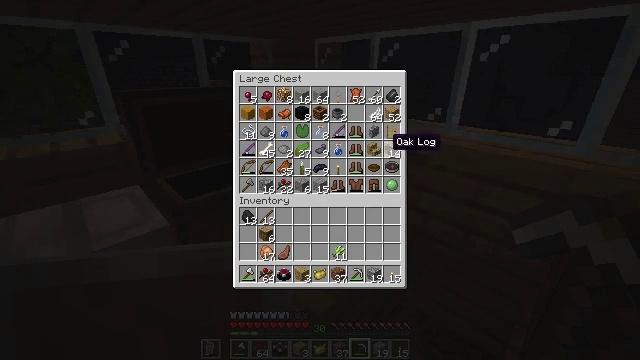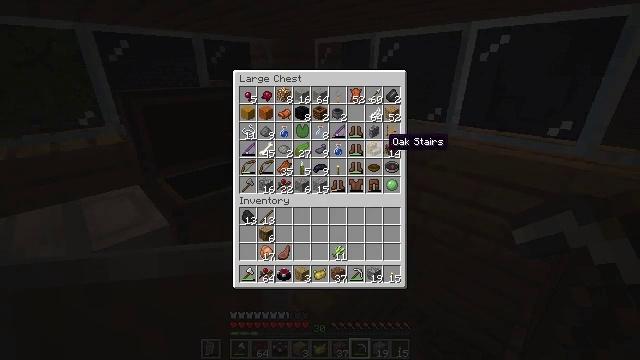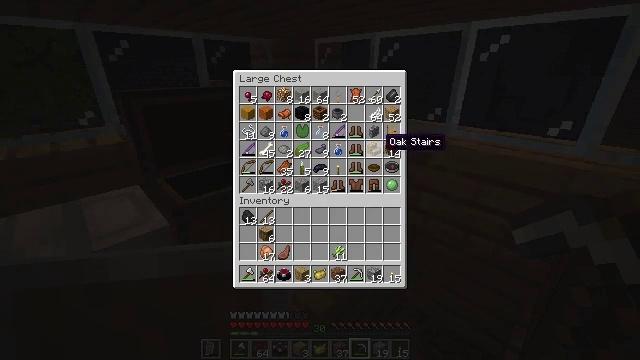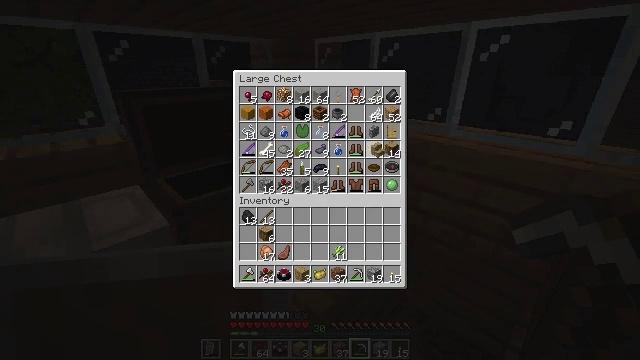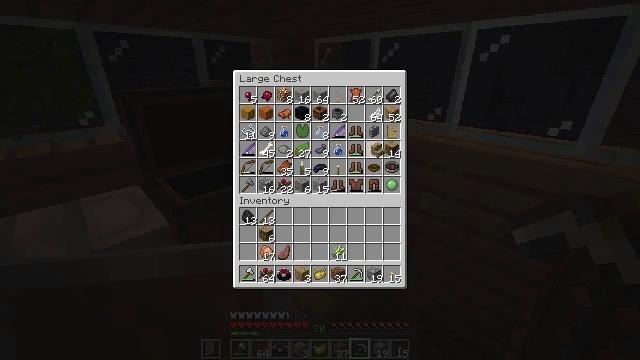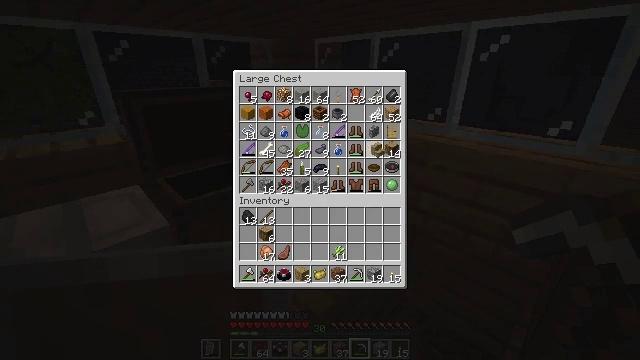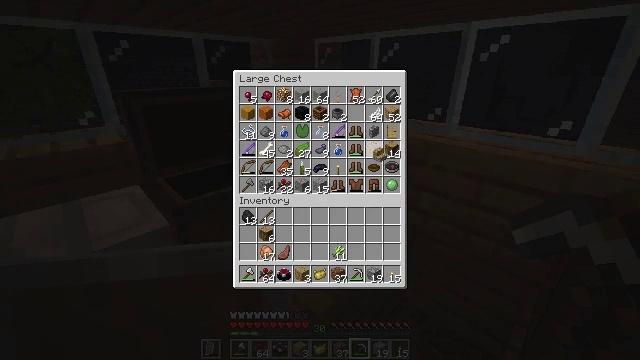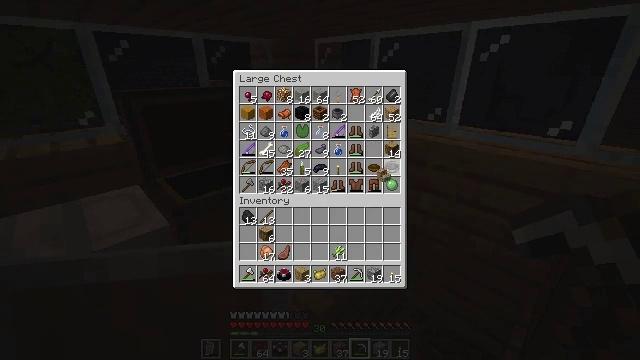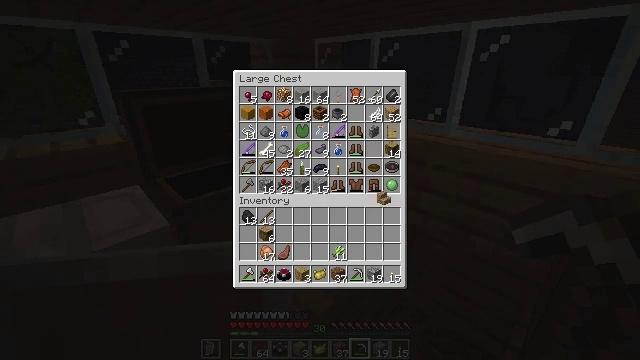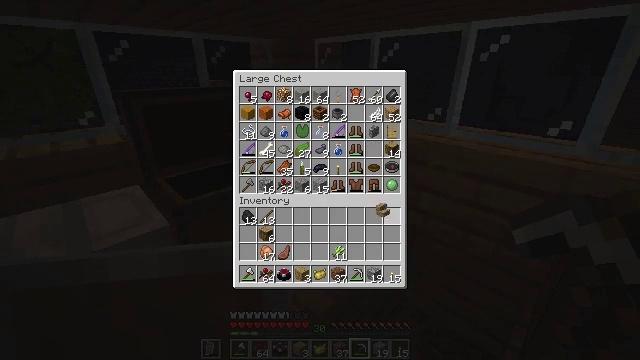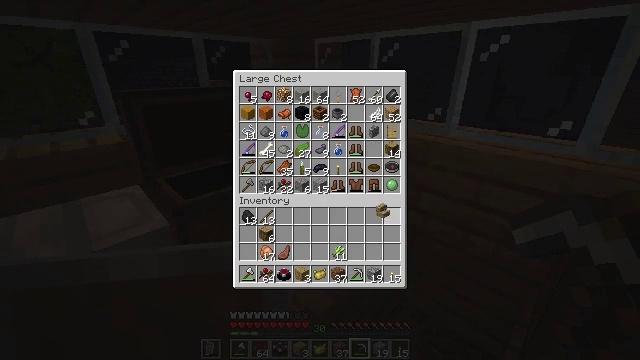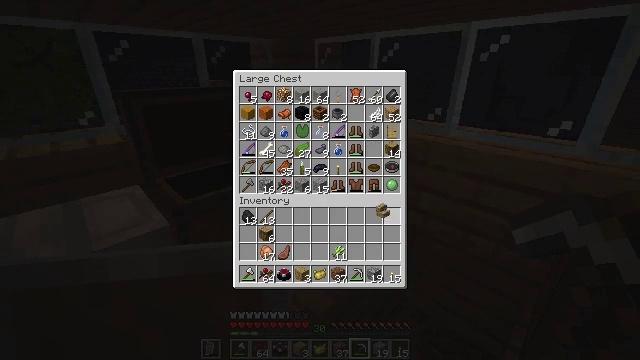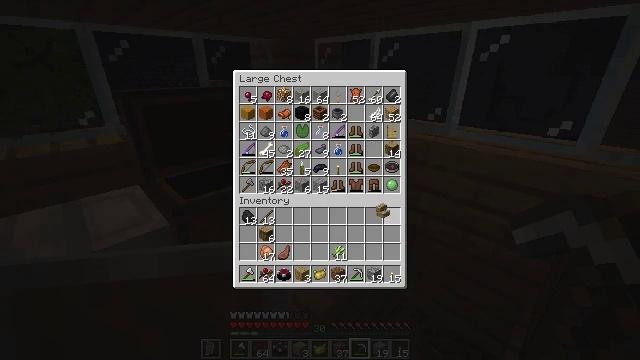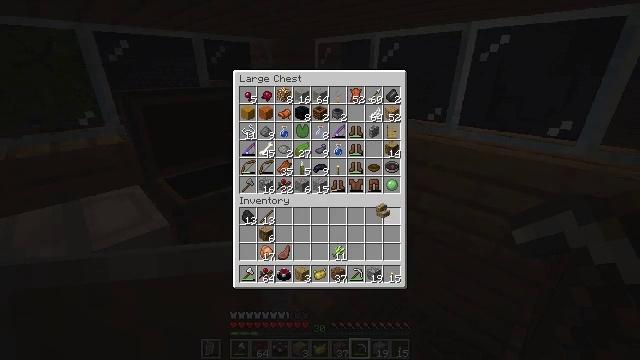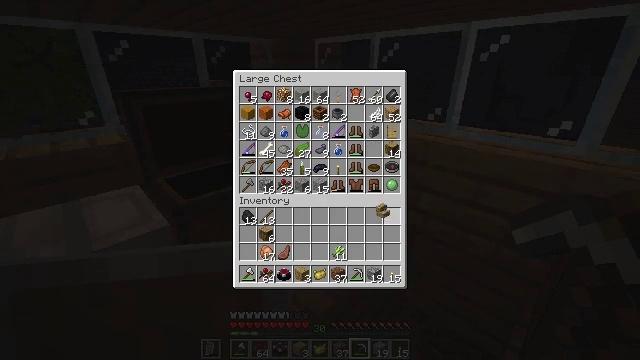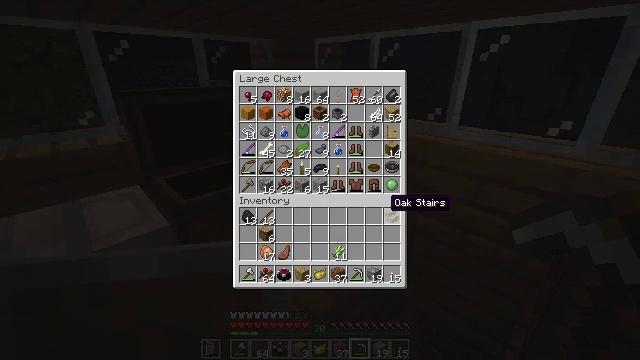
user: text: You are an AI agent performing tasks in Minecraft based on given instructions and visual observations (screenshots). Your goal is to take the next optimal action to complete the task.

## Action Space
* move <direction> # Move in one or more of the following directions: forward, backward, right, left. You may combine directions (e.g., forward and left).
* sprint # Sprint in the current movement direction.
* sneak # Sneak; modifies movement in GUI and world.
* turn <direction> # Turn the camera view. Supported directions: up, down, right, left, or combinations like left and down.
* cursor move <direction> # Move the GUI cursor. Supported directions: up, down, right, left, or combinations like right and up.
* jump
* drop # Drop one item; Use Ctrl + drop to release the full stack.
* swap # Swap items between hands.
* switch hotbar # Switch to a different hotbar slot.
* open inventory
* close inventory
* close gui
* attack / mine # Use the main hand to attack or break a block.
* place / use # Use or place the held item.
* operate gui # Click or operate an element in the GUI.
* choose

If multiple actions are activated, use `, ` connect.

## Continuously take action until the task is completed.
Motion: motion action
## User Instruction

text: Break the dirt block.
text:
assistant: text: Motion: no_op
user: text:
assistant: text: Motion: no_op
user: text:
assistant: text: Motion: operate gui
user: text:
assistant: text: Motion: operate gui
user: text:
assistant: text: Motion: operate gui
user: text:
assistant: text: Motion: no_op
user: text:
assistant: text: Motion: cursor move down
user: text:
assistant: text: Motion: cursor move down
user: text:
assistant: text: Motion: cursor move down
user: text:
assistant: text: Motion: no_op
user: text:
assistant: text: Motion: no_op
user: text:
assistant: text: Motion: operate gui
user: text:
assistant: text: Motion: operate gui
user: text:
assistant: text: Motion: operate gui
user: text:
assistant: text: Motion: no_op
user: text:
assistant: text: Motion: no_op
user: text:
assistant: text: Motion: no_op
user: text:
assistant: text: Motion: no_op
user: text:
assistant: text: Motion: no_op
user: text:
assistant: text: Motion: cursor move right
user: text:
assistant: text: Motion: cursor move right and up
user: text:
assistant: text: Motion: cursor move up
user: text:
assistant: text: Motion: no_op
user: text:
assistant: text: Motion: cursor move right
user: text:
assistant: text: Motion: no_op
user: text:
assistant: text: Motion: no_op
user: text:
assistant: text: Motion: no_op
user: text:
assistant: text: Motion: cursor move left
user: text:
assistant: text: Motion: no_op
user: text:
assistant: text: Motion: no_op